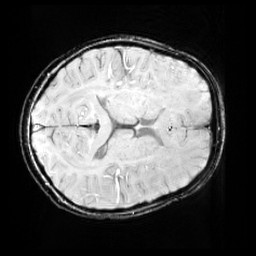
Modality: SWI
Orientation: axial
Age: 12
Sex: male
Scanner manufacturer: siemens
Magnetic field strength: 3 T
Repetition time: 0.027 s
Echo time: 0.02 s